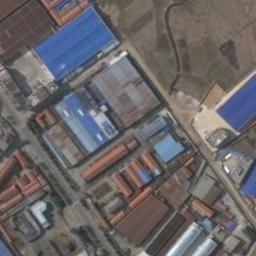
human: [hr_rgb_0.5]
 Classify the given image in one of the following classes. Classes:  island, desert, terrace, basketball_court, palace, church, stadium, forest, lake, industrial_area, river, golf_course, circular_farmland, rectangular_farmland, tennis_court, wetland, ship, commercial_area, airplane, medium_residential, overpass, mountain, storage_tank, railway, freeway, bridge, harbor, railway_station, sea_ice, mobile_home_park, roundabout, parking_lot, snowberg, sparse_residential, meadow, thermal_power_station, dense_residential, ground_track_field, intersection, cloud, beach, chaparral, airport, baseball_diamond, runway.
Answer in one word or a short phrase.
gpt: industrial_area